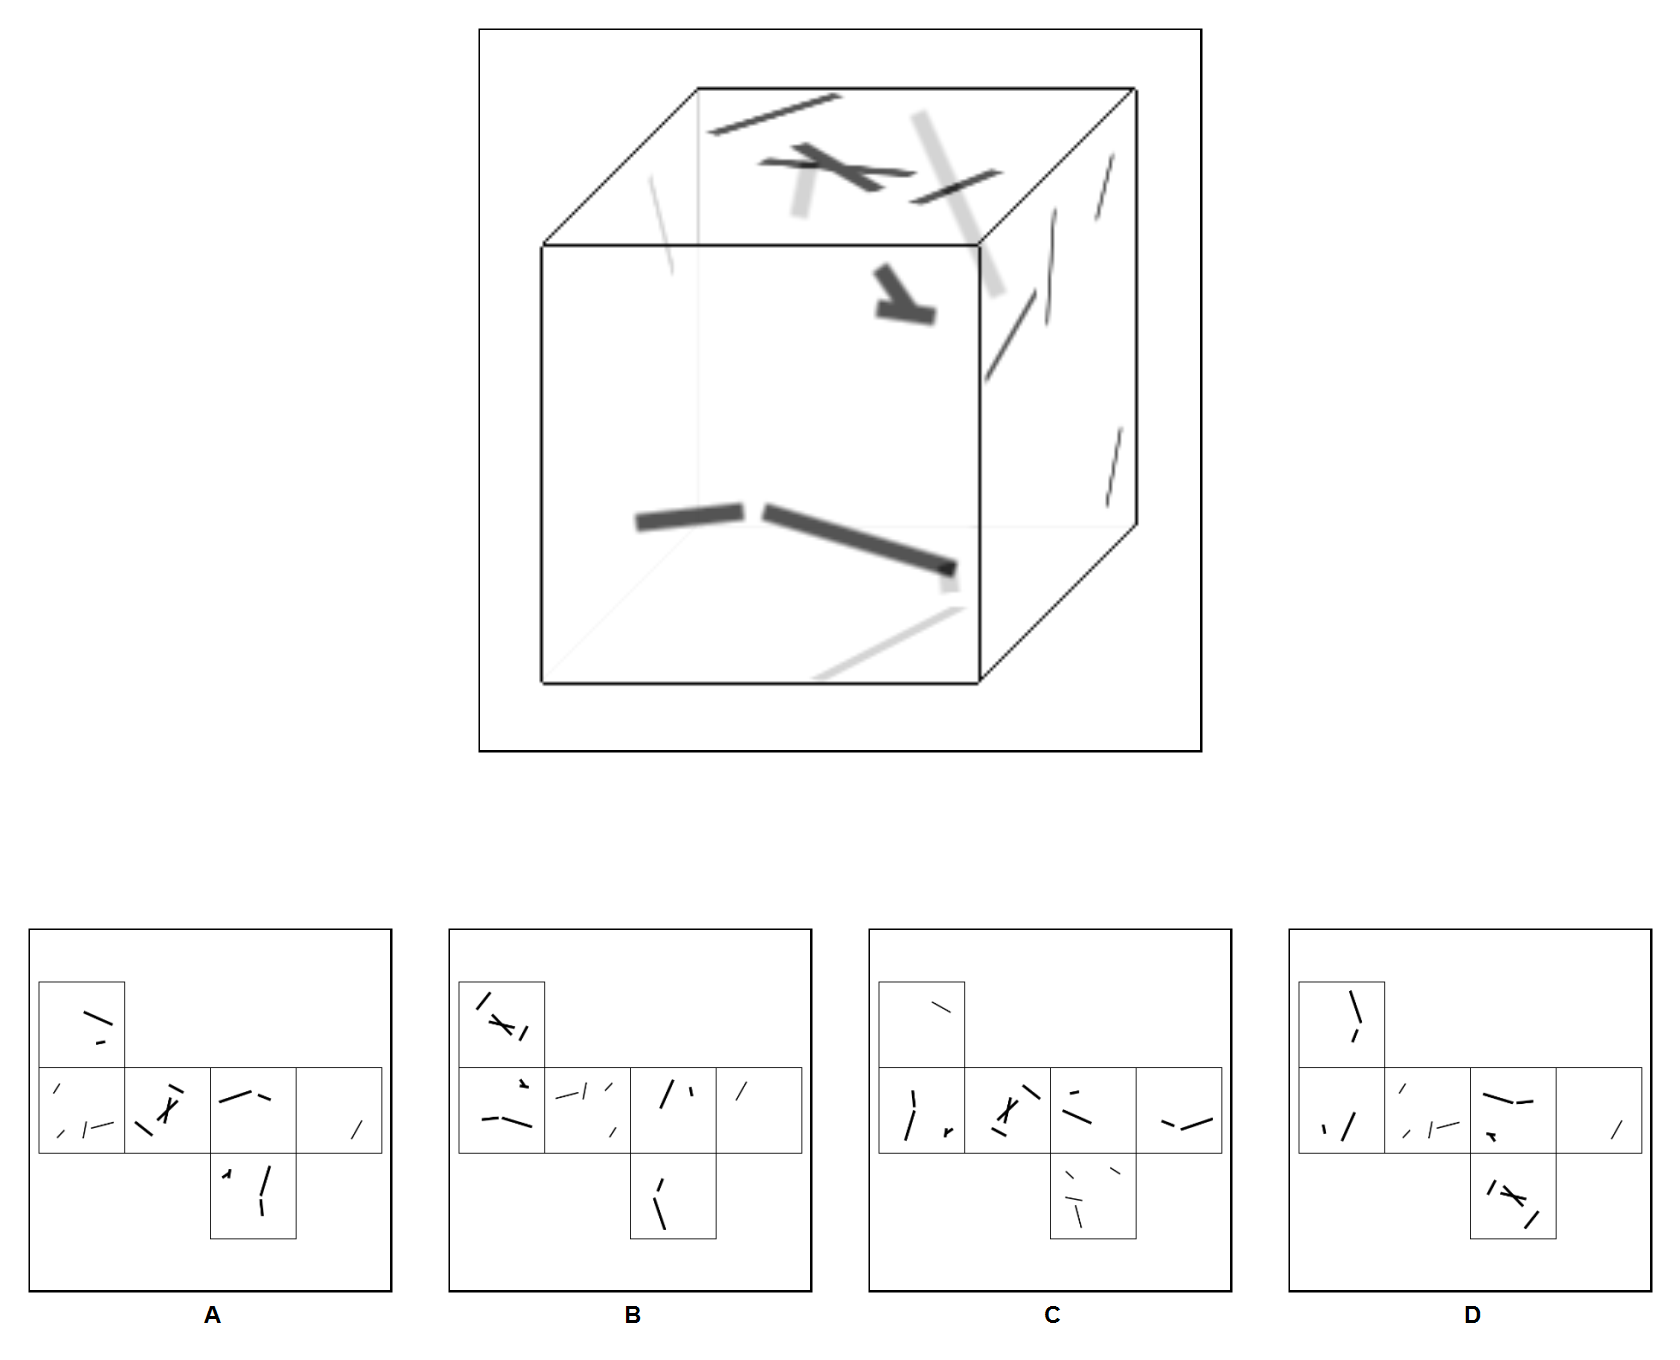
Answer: A